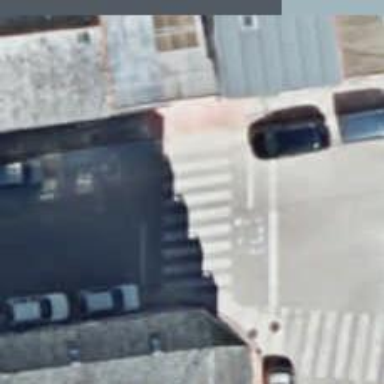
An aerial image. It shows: Uncontrolled zebra crossing on the road.